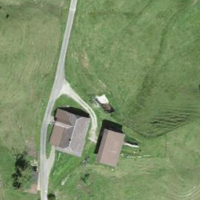
EUNIS habitat code: 25
Species observed at this site:
Carduelis citrinella